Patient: sex M, age 58
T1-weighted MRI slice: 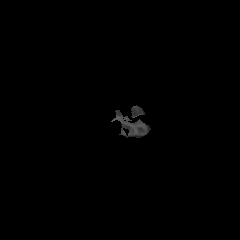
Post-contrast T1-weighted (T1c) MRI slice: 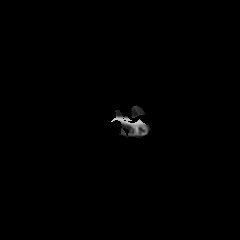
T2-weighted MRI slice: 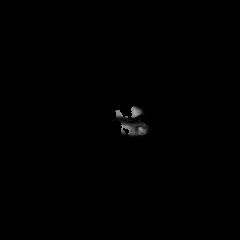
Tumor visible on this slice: no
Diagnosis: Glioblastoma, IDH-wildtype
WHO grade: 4